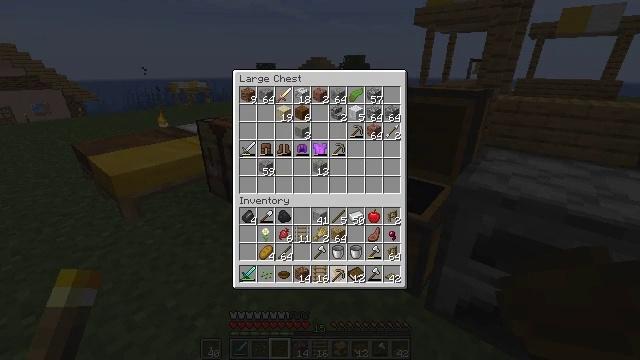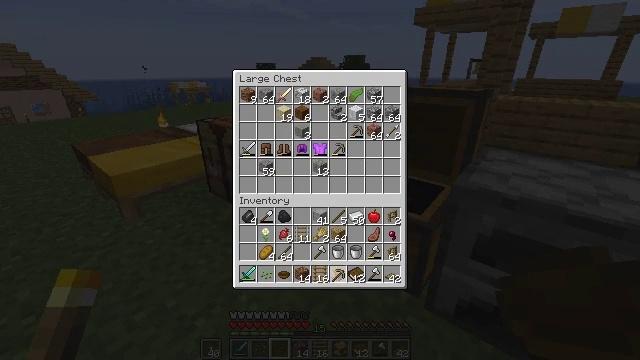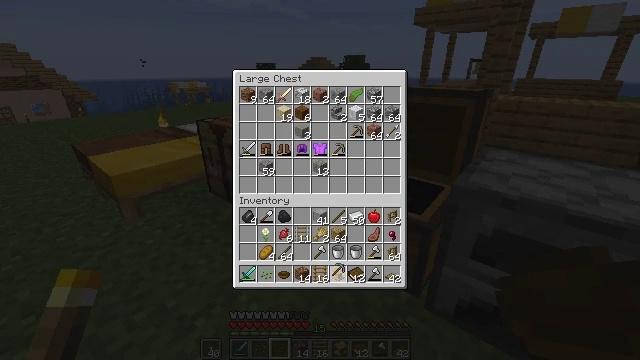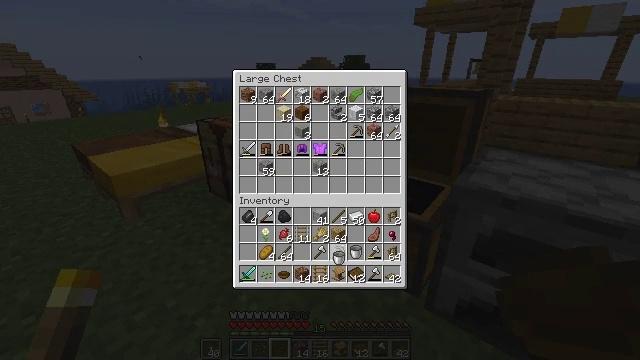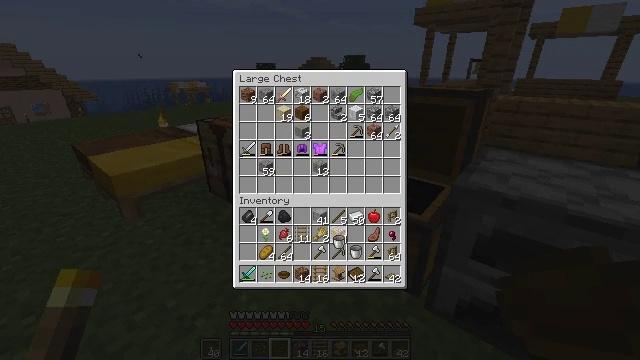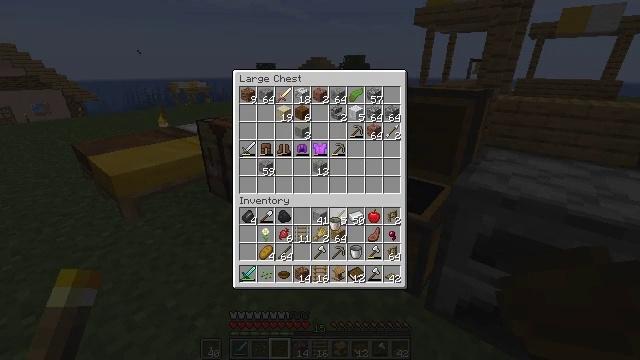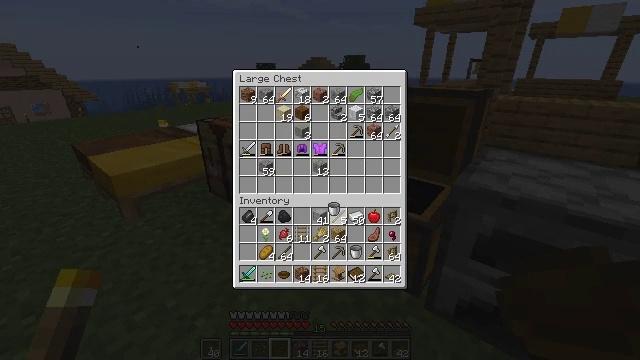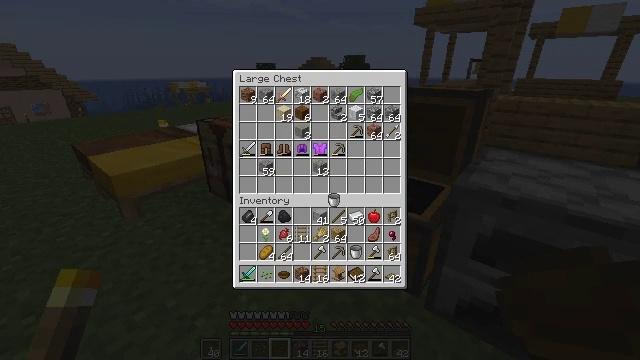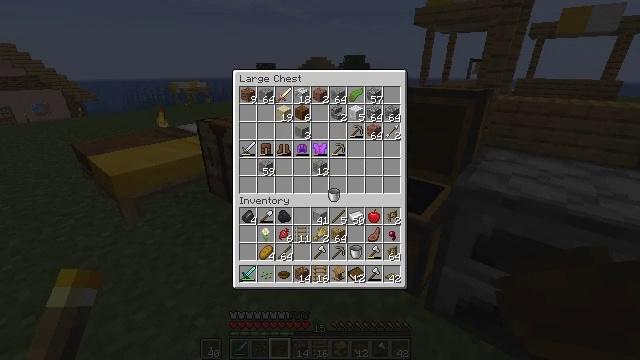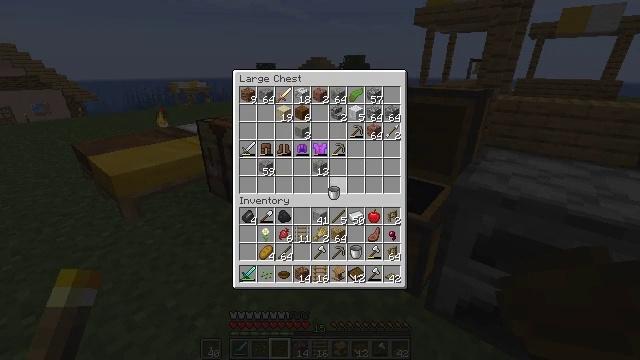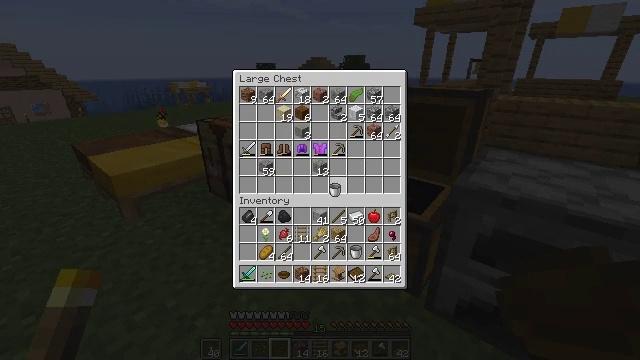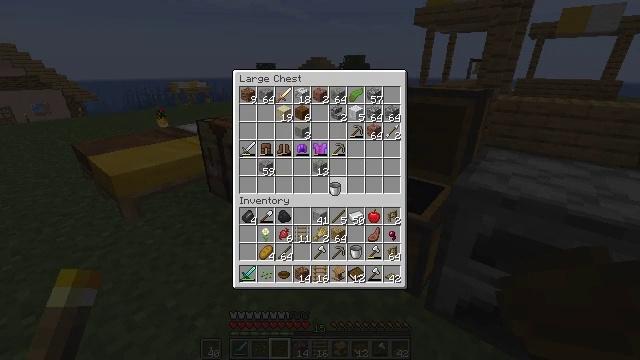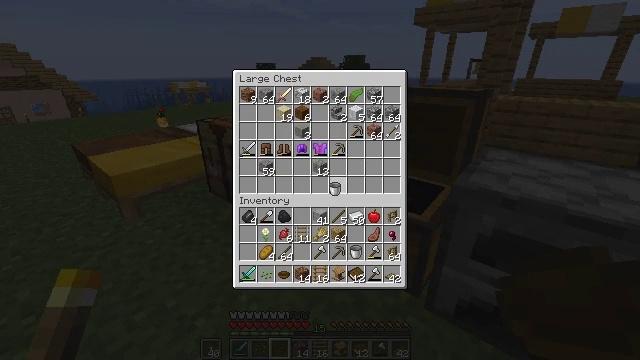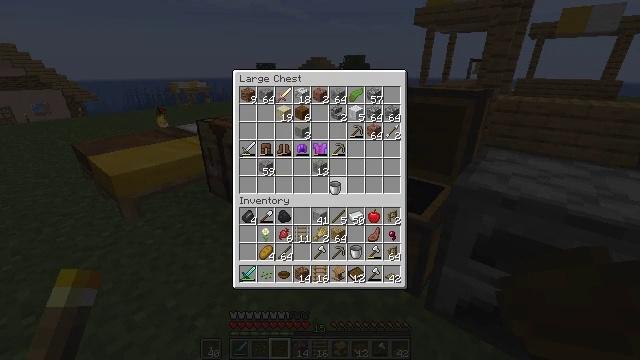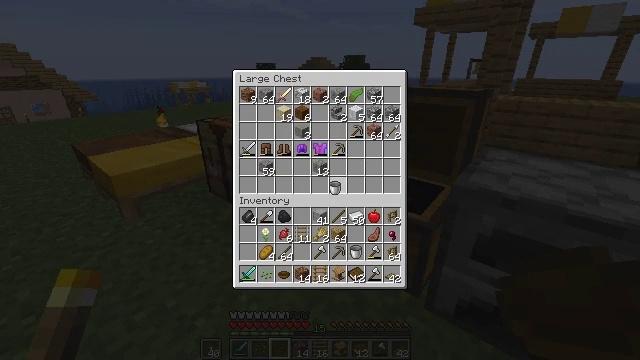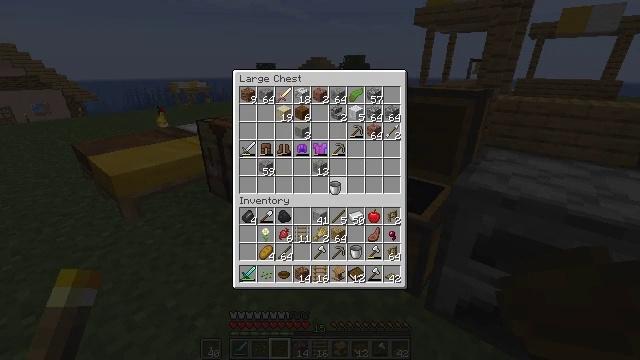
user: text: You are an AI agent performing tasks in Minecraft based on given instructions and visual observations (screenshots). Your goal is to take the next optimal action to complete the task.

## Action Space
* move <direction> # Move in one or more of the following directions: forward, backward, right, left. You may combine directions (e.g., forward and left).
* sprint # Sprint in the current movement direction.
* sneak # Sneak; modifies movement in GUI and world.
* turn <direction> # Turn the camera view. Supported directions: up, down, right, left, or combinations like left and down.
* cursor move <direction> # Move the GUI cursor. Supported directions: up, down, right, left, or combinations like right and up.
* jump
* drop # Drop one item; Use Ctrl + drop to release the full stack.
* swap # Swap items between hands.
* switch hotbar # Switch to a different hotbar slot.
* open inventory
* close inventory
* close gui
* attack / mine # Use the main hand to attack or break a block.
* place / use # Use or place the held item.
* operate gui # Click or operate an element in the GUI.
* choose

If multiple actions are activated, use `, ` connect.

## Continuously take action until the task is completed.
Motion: motion action
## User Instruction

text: Left click on the blast furnace to break it.
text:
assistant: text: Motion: operate gui
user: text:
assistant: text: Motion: operate gui
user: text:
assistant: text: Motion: cursor move up
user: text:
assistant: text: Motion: cursor move up
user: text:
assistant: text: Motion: cursor move up
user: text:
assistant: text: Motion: cursor move up
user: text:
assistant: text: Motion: cursor move up
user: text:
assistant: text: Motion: no_op
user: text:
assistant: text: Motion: no_op
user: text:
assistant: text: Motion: no_op
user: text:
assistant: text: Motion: no_op
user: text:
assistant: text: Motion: no_op
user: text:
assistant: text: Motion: no_op
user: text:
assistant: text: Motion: operate gui
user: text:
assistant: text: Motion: operate gui
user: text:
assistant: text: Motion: operate gui
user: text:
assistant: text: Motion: operate gui
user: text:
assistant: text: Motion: no_op
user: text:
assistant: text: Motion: no_op
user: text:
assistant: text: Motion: no_op
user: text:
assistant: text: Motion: no_op
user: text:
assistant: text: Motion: no_op
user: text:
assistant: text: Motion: no_op
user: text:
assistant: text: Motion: no_op
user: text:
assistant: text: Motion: no_op
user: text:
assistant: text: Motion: turn right
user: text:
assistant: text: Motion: turn right and down
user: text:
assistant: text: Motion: turn right and down
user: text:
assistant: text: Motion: turn right and down
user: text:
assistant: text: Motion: turn right